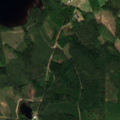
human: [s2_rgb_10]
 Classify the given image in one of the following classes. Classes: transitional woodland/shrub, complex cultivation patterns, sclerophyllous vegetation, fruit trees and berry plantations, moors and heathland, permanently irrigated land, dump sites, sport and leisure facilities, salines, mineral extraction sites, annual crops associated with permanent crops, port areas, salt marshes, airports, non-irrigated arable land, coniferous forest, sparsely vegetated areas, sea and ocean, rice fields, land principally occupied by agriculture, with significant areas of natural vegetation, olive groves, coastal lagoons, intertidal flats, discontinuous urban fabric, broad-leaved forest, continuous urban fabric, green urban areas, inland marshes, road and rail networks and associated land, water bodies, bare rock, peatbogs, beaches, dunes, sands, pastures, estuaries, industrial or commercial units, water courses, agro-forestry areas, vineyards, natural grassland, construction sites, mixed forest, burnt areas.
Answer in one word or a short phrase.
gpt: coniferous forest, mixed forest, water bodies